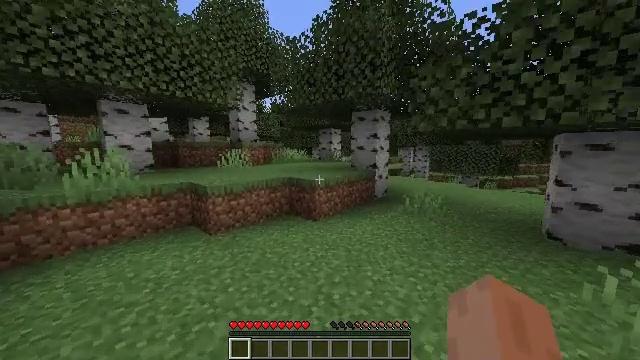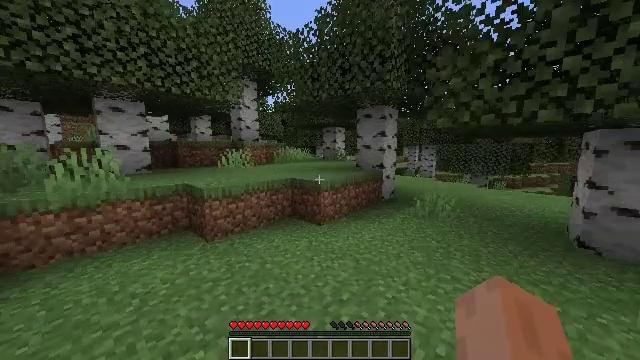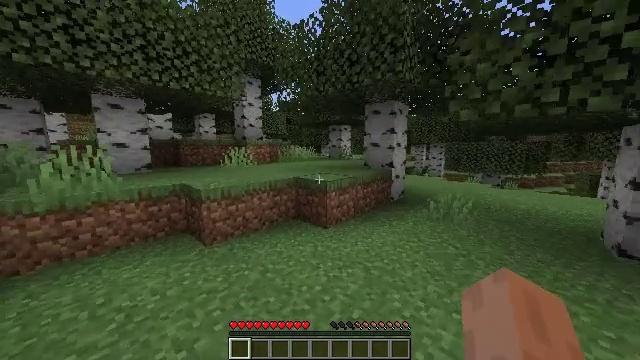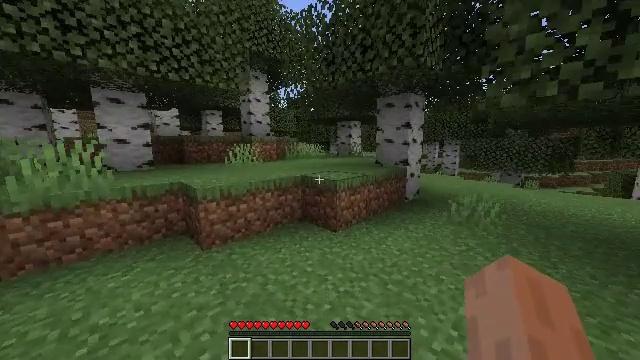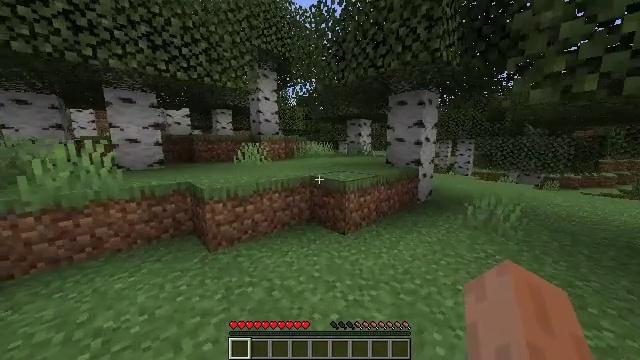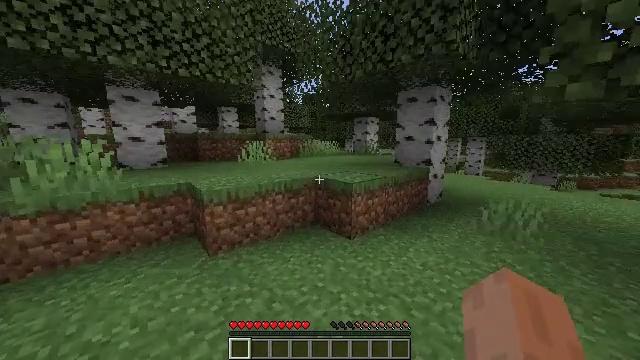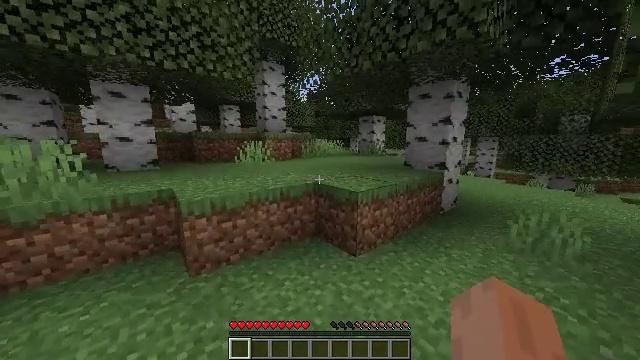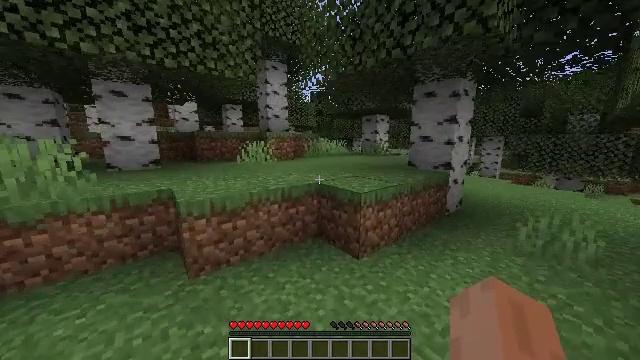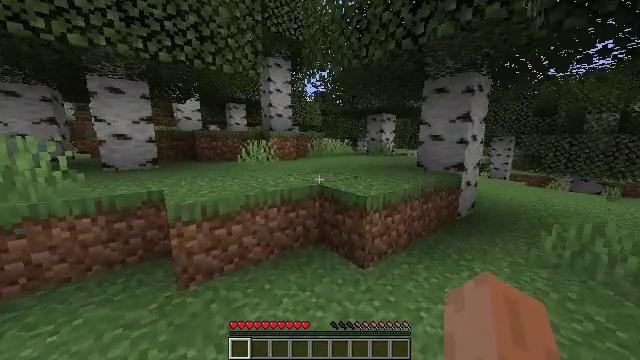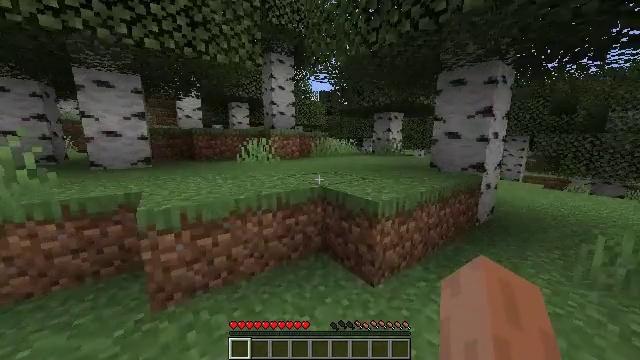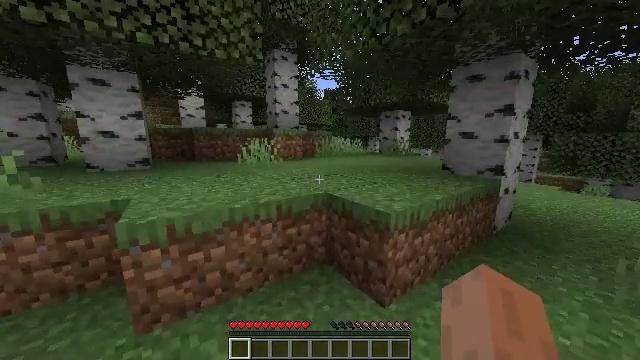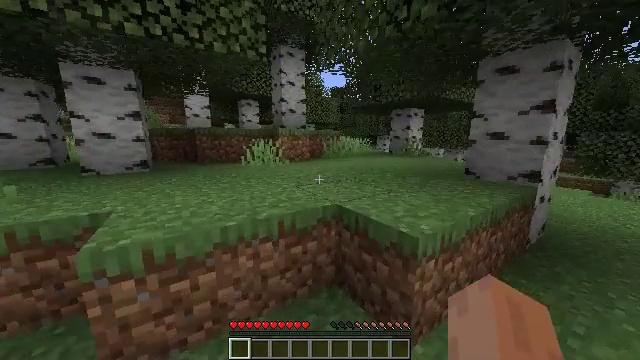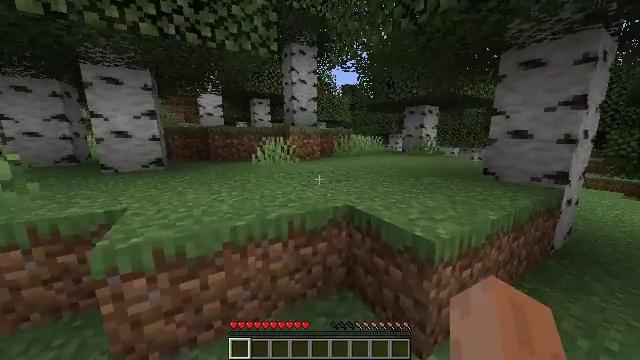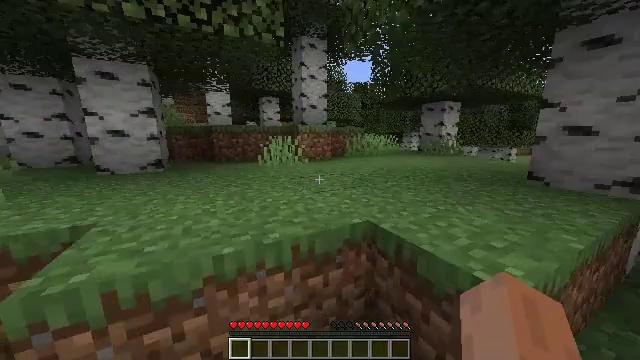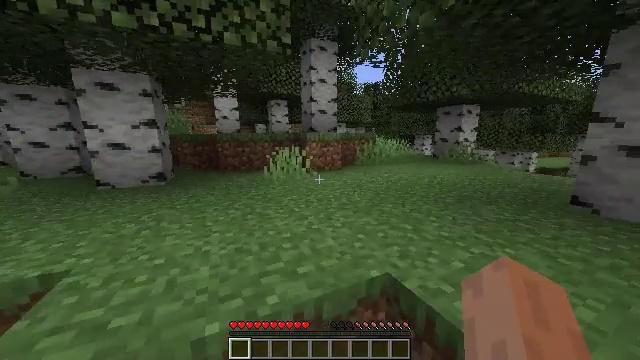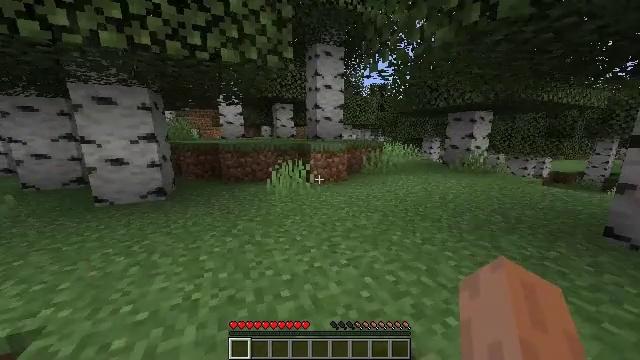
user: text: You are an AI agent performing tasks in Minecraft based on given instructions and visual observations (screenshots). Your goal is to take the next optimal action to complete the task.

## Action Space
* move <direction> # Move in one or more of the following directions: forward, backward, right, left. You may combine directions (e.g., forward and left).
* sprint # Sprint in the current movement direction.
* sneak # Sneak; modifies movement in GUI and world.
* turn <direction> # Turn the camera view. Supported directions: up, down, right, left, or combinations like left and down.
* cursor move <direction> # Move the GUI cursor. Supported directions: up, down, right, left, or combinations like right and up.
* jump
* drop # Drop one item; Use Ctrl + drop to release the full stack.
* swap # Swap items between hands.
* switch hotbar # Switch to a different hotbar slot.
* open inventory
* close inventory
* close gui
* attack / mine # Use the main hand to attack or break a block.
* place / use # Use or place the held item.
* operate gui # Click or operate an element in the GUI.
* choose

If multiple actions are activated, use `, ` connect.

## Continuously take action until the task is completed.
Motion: motion action
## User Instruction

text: Collect peony flowers for dye.
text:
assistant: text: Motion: move forward, sprint
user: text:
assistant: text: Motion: move forward, sprint, turn left
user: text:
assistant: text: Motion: move forward, sprint, turn left
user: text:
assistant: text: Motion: move forward, sprint, turn left
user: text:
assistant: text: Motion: move forward, sprint, turn left
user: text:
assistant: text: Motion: move forward, sprint, turn left
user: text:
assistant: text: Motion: move forward, sprint
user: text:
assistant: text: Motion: move forward, sprint, turn left
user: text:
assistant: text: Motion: move forward, sprint, turn left
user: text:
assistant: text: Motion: move forward, sprint, turn left
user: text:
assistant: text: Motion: move forward, sprint, turn left
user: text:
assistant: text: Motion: move forward, sprint, turn left
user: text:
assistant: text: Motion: move forward, sprint, turn left
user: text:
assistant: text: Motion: move forward, sprint, turn left, jump
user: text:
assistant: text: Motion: move forward, sprint, turn left, jump
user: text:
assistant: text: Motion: move forward, sprint, turn left, jump
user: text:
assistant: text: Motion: move forward, sprint, jump
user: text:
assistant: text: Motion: move forward, sprint, jump
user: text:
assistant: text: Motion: move forward, sprint, jump
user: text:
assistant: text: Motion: move forward, sprint
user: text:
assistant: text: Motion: move forward, sprint
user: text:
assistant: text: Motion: move forward, sprint
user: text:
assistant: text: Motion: move forward, sprint
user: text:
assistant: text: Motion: move forward, sprint
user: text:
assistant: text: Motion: move forward, sprint
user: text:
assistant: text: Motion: move forward, sprint
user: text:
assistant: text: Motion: move forward, sprint
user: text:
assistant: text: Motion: move forward and move right, sprint
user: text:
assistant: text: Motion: move forward and move right, sprint
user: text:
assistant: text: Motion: move forward and move right, sprint, turn right